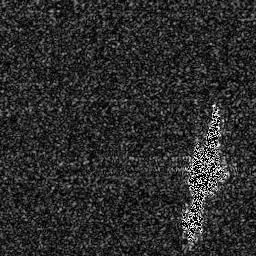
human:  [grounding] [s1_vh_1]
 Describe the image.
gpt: In the satellite image, there is  <ref>1 large ship </ref> <box>[[69, 38, 89, 92, 0]]</box> located at right.